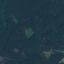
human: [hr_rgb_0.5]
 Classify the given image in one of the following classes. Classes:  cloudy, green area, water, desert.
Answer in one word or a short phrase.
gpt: green area